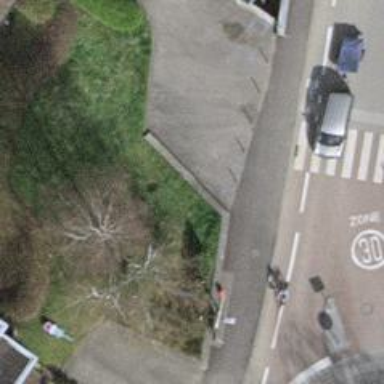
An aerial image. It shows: Rising bollard barrier.